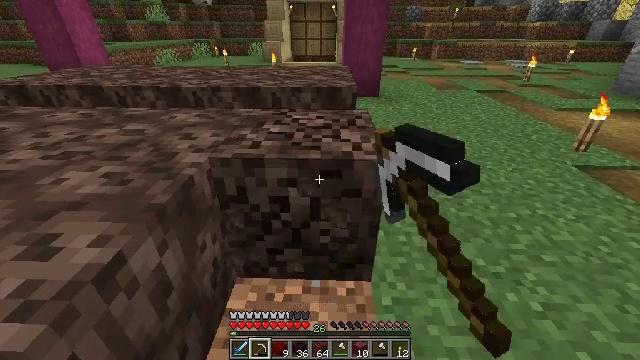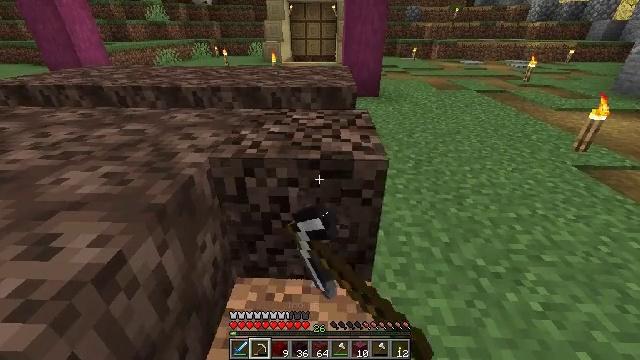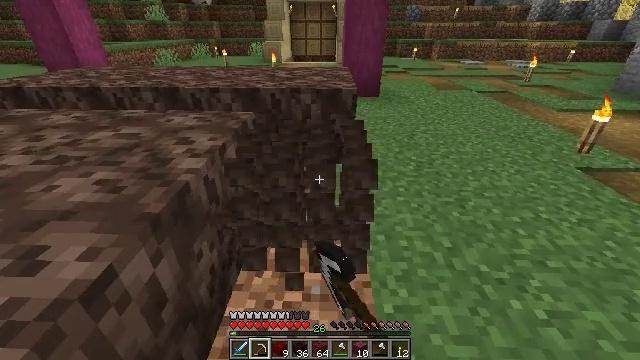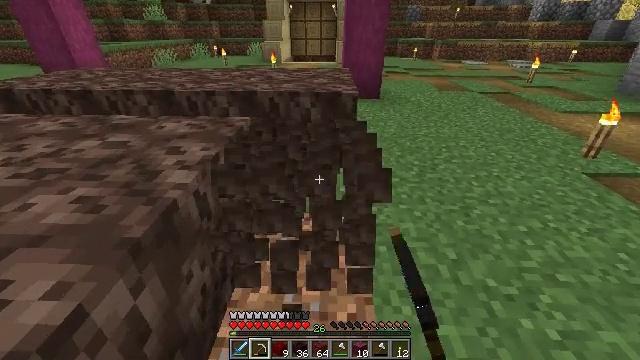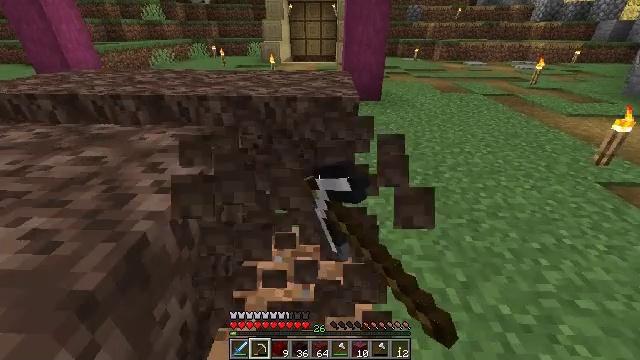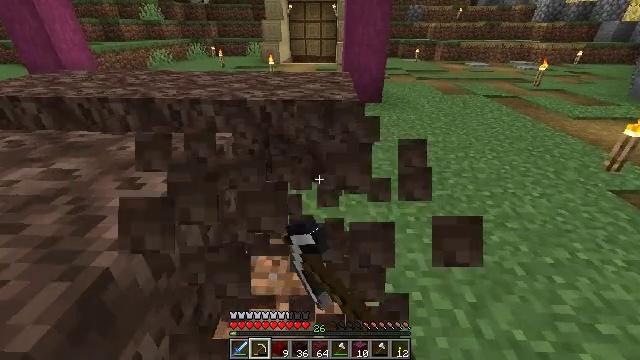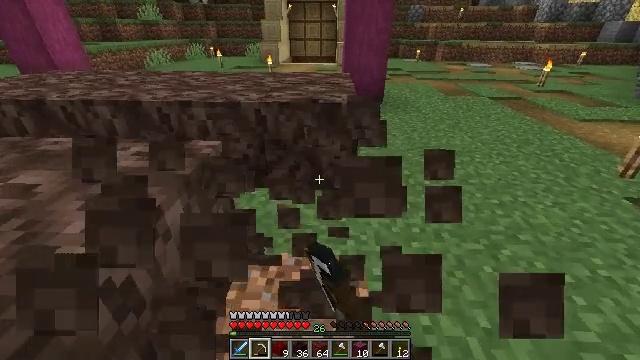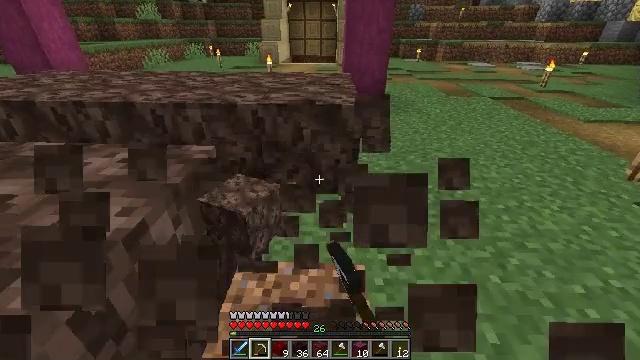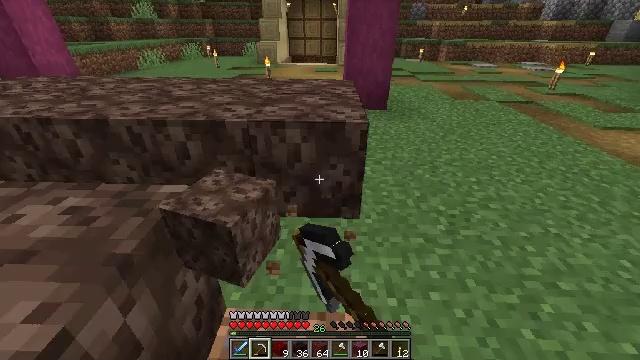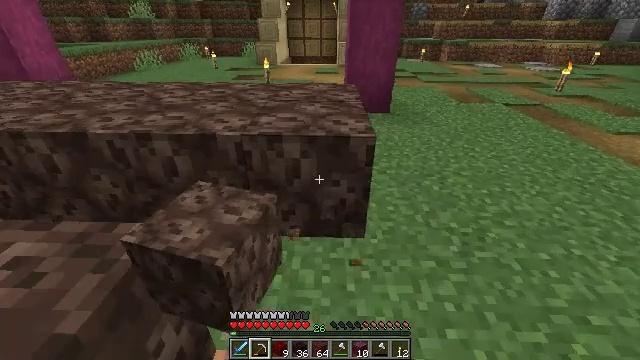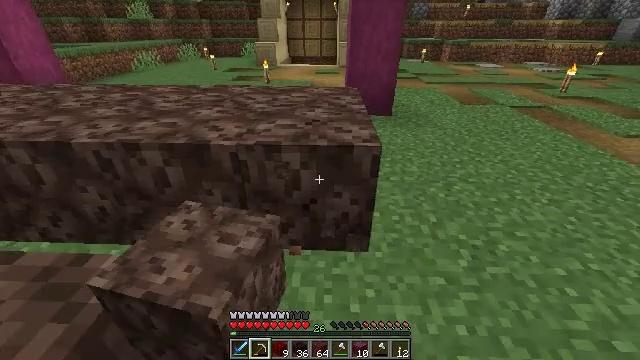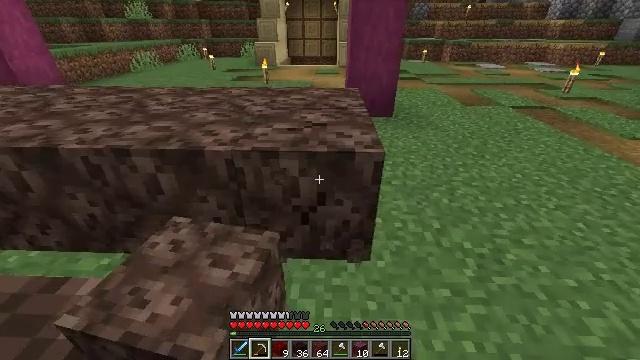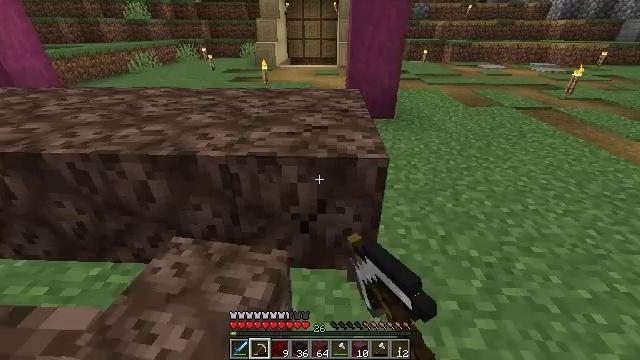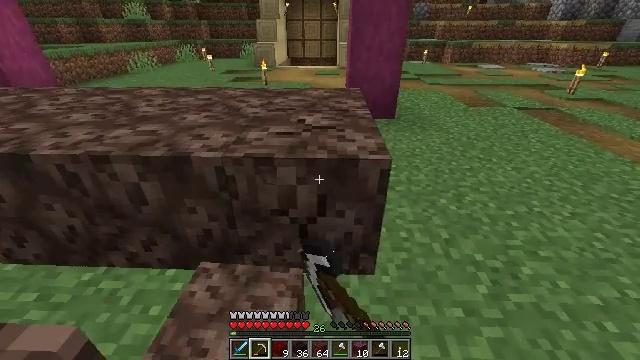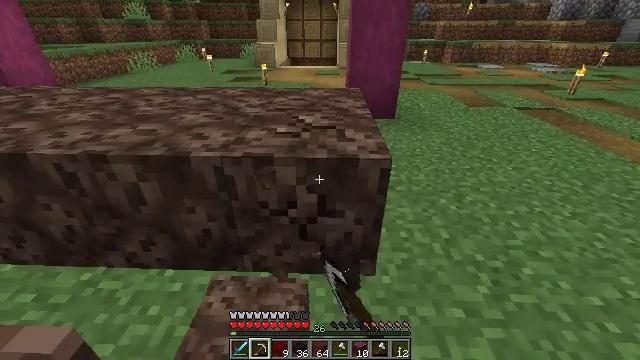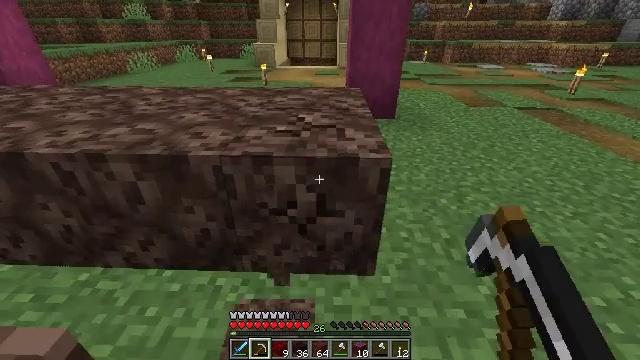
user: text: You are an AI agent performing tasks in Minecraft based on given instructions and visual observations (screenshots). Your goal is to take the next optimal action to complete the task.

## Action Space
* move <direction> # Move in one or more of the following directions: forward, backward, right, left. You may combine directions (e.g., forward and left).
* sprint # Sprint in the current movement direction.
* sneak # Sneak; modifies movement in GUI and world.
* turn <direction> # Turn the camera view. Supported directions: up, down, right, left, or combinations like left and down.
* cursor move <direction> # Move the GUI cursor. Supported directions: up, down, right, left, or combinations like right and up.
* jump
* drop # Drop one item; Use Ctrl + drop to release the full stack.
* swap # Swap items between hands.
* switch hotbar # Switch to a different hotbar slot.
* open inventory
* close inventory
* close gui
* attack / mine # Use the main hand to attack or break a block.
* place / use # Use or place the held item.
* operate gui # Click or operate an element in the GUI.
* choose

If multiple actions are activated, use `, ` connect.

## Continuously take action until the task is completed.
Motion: motion action
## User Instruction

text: Collect soul sand blocks.
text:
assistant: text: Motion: attack / mine
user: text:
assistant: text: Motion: move forward, attack / mine
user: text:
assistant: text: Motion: move forward, attack / mine
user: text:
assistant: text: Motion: move forward, attack / mine
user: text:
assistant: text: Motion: move forward, attack / mine
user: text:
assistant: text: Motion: move forward, attack / mine
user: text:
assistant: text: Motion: move forward, attack / mine
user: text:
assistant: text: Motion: move forward, attack / mine
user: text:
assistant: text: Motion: move forward, attack / mine
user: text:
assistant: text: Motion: move forward, attack / mine
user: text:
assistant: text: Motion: attack / mine
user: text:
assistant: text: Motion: attack / mine
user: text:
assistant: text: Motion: attack / mine
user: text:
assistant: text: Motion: attack / mine
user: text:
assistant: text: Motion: attack / mine
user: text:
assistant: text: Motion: attack / mine
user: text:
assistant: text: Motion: move forward, attack / mine
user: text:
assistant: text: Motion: move forward, attack / mine
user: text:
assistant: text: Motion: move forward, attack / mine
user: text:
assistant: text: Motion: move forward, attack / mine
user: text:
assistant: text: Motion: move forward, attack / mine
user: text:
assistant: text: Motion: turn down, attack / mine
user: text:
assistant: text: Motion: attack / mine
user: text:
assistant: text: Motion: attack / mine
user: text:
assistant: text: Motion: attack / mine
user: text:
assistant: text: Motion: attack / mine
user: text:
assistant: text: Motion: move forward, attack / mine
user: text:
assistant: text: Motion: move forward, attack / mine
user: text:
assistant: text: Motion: move forward, attack / mine
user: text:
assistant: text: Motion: move forward, attack / mine